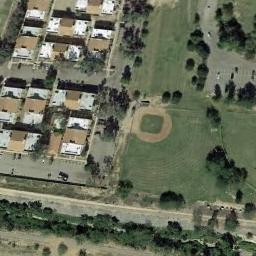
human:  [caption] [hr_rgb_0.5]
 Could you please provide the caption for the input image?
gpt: There is a baseball diamond in the grass surrounded by the houses, Forests and parking lot .

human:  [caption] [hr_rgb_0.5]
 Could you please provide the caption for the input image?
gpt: A baseball diamond is in the middle of grass surrounded by many buildings and trees .

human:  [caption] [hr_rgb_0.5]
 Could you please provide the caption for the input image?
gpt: The baseball field was surrounded by trees .

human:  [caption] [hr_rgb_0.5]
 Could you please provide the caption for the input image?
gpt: A baseball diamond surrounded by some trees and the residential area beside .

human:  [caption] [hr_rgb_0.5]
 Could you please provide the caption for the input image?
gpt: Some buildings are next to  the  baseball diamond .